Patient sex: M
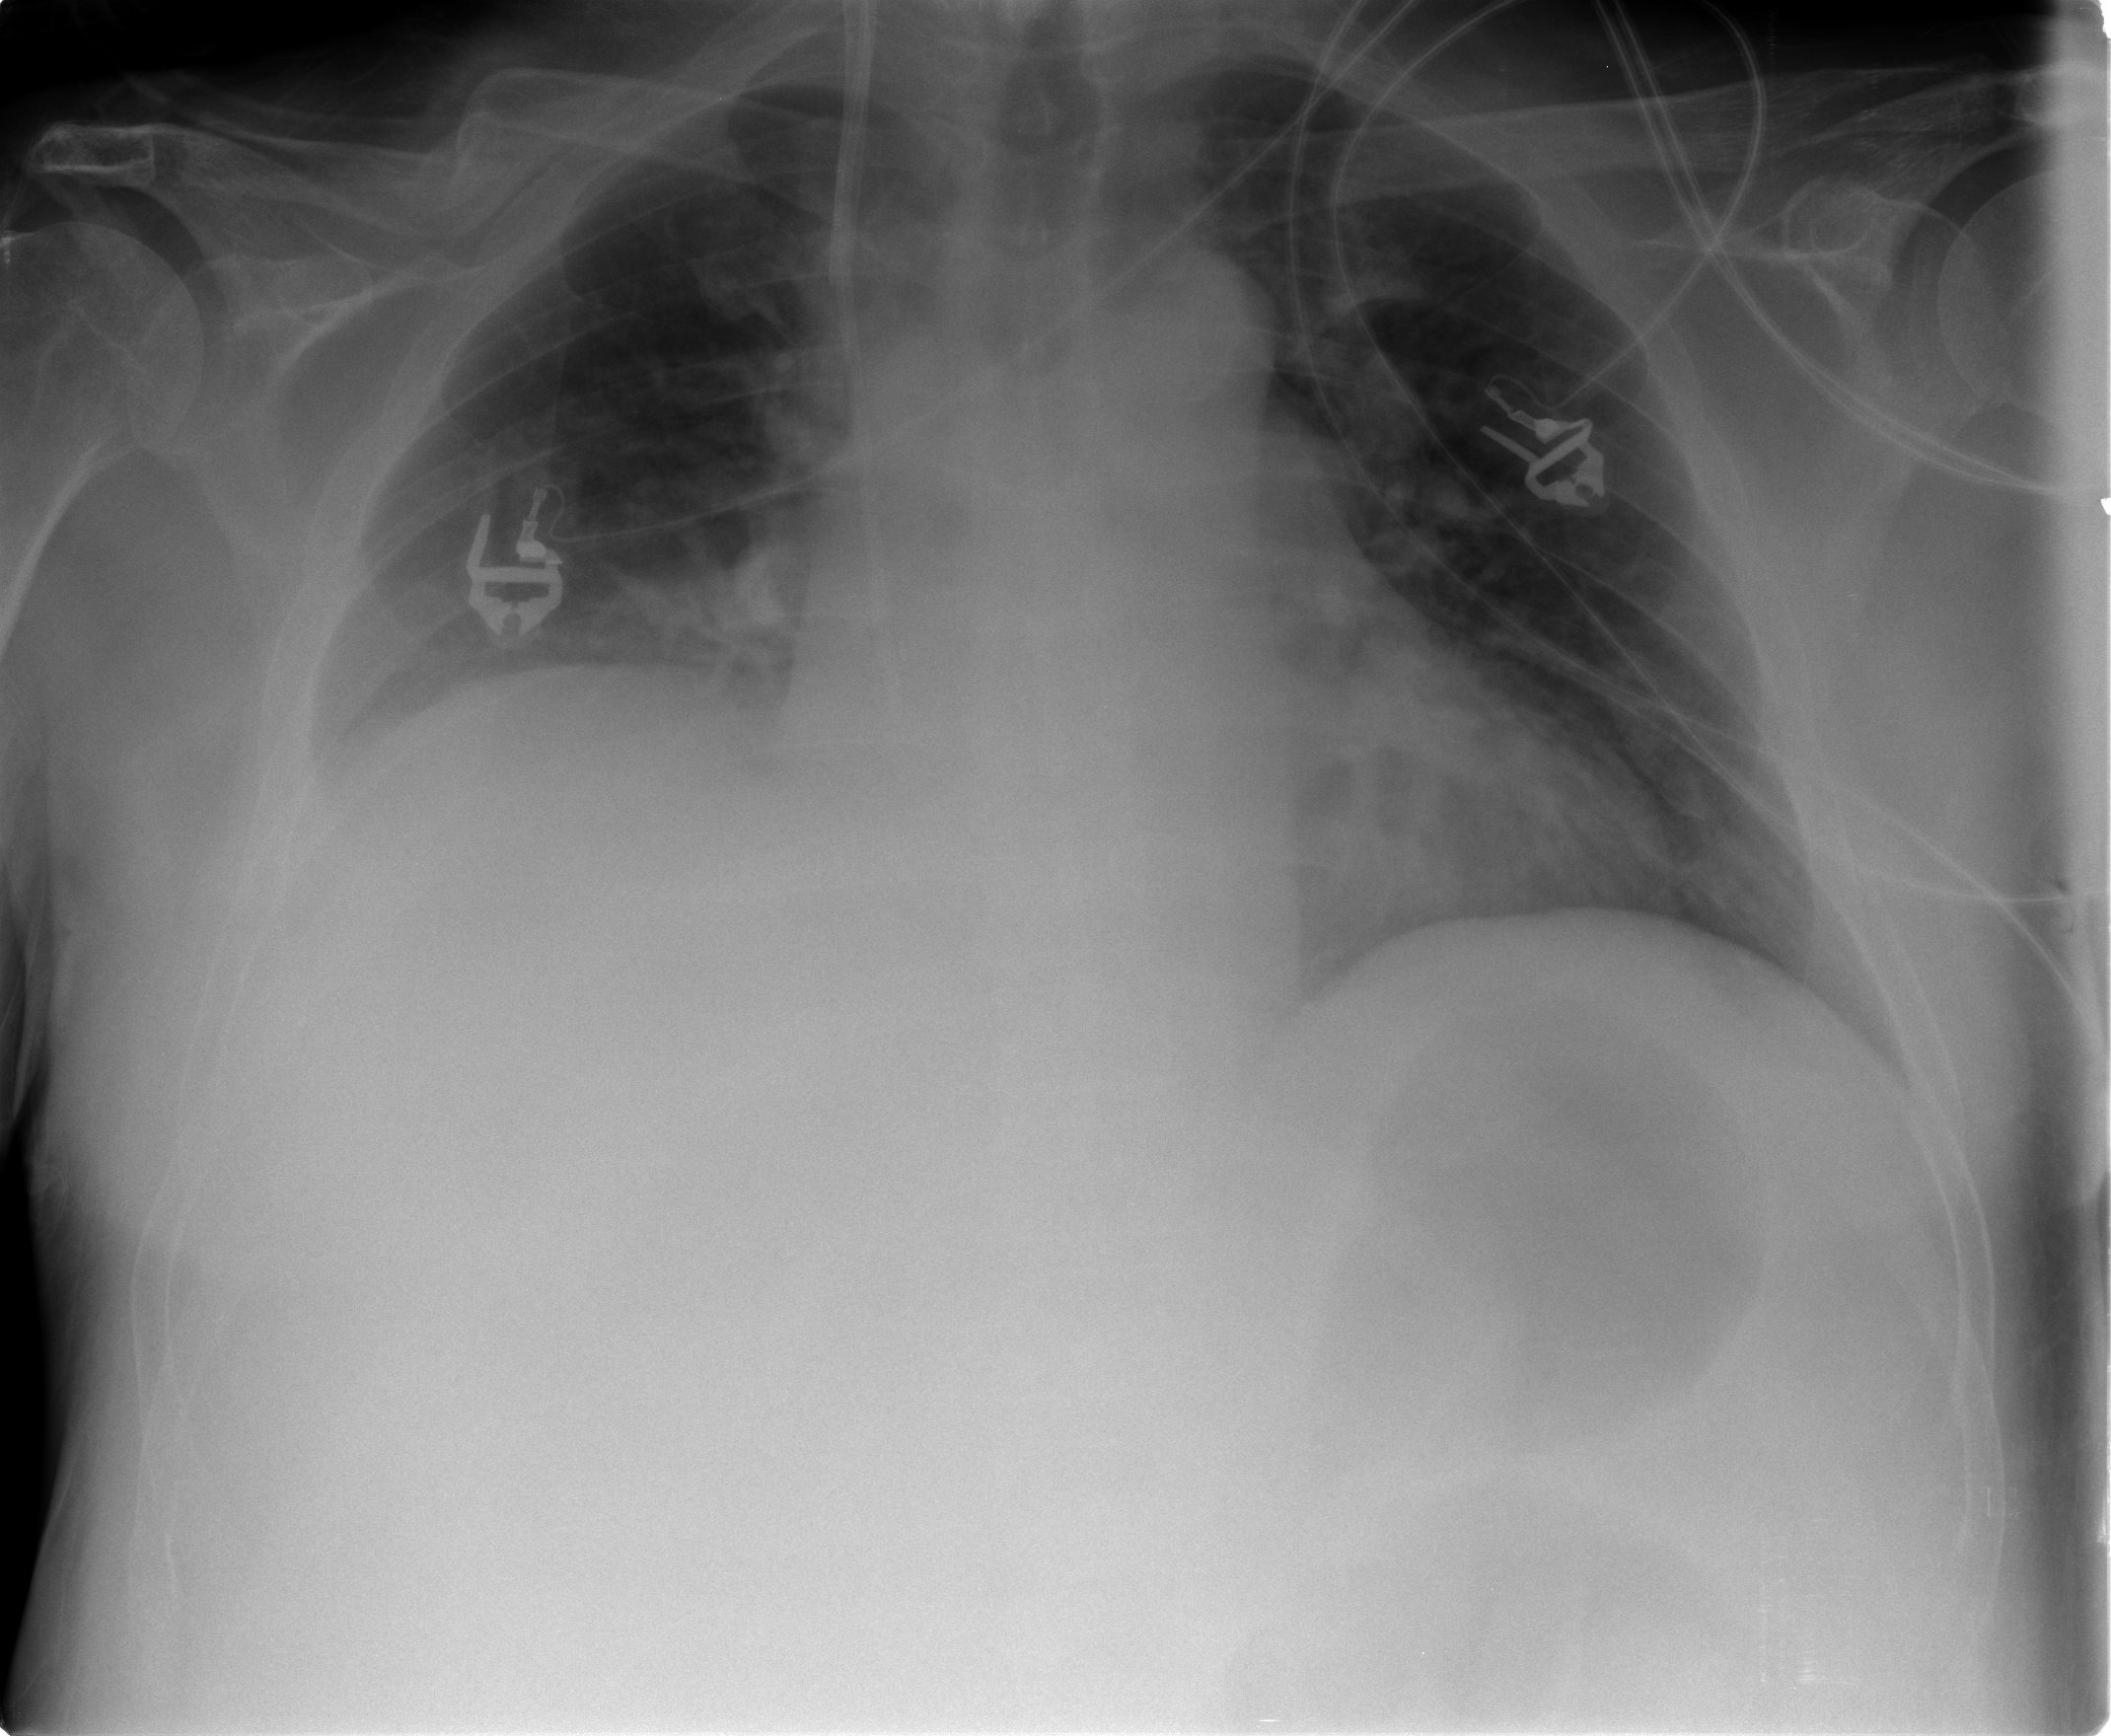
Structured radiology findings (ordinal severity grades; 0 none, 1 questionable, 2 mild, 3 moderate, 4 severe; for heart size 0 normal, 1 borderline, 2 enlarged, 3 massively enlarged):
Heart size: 0
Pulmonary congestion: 1
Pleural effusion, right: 1
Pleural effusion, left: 0
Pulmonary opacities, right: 0
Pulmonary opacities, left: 0
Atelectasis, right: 2
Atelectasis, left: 2